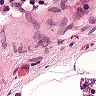
Metastatic tissue present: no